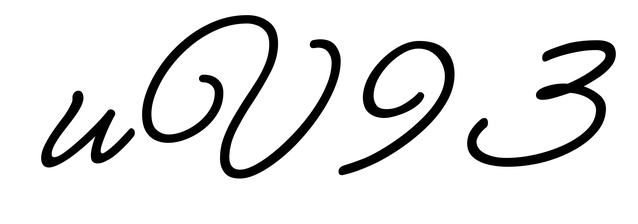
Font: MeowScript-Regular